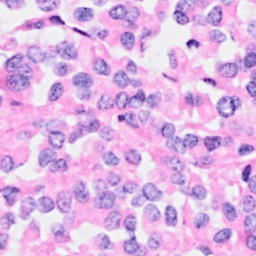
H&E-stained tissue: Breast